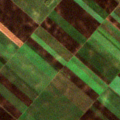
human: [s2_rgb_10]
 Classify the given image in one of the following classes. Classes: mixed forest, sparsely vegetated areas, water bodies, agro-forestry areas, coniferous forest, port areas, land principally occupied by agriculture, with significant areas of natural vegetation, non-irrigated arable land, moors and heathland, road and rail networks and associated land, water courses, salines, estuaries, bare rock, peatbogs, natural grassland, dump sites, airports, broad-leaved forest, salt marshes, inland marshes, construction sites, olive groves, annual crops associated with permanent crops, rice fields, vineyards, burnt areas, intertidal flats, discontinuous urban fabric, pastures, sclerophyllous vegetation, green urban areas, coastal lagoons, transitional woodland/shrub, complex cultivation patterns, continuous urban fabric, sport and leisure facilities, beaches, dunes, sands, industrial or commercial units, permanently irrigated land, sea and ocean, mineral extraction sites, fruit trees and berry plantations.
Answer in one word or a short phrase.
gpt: non-irrigated arable land